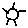
Label: sun